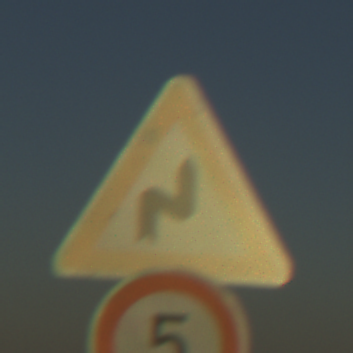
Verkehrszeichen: DoppelkurveRechts
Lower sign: Geschwindigkeit5
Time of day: SunriseSunset
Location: Outdoor (Nature)
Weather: Clear
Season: NotSpecified
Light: Natural